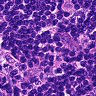
Metastatic tissue present: no